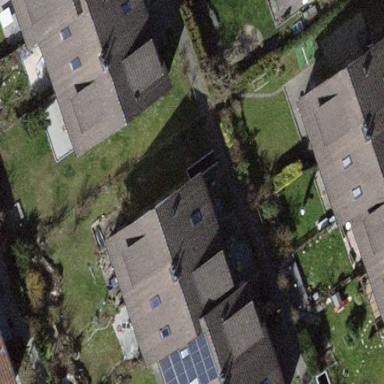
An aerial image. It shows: Residential building.